Field crop: maize
Growth stage: 2
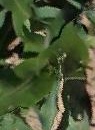
Species: maize